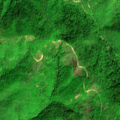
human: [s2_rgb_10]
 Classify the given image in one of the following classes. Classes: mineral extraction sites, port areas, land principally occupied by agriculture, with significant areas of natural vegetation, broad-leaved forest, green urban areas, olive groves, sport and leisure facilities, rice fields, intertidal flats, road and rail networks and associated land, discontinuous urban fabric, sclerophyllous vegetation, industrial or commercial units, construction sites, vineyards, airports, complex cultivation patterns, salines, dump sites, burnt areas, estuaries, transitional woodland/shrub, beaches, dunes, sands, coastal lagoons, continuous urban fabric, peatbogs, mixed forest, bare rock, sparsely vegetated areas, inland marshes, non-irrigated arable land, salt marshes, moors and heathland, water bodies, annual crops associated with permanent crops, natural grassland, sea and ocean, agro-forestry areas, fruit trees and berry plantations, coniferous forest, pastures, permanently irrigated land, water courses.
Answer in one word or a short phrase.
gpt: broad-leaved forest, transitional woodland/shrub